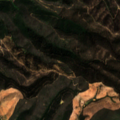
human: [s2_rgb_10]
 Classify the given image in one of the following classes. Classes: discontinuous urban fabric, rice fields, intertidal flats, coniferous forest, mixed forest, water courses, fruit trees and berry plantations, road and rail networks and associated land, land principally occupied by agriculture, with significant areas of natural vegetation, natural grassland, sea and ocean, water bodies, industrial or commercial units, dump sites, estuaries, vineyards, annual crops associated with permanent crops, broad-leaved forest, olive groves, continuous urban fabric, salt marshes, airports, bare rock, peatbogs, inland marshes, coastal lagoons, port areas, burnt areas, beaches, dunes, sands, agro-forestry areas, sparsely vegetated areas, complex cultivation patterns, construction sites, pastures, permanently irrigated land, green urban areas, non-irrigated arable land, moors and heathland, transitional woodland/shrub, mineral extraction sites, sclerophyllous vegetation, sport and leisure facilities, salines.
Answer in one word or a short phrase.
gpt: broad-leaved forest, sclerophyllous vegetation, transitional woodland/shrub